Question: I have already read some articles on Doctrine performance, but this one query is so slow it seems just wrong:
'''
public function getBetRoundMainDataBuilder(BetRound $betRound){
$qb = $this->createQueryBuilder('br')
->select('br, uG, u, b, gG, g, t1, t2')
->where('br.id = :bID')
->setParameter('bID', $betRound->getId())
->innerJoin('br.userGroup', 'uG')
->innerJoin('uG.users', 'u')
->innerJoin('br.gameGroup', 'gG')
->leftJoin('gG.games', 'g')
->leftJoin('g.team1', 't1')
->leftJoin('g.team2', 't2')
->leftJoin('br.bets', 'b' );
return $qb;
}
'''
I know it has a lot of Joins, but I thought I rather query everything within one query instead of lazy load all dependent Data.
I have profiled the code and although this query does not select too much data it takes endlessly for an array_shift:

Am I missing something? I even changed the Hydration Mode to array, but still have problems.
I have now tried to select only partially but didn't change too much:
'''
->select('partial br.{id},
partial uG.{id},
partial u.{id, firstName, lastName, nickName, username, imageName},
partial b.{id, data},
partial gG.{id, title},
partial g.{id, data, date},
partial t1.{id, name, shortName, shortCode, logoName},
partial t2.{id, name, shortName, shortCode, logoName}')
'''
Next step is to split the query up.
It is getting better, I have several areas in my View where I need different Datasets. I tried to split my content up into those Areas and also Query accordingly:
- - - - -
This looks now like this:
'''
$qb = $this->createQueryBuilder('br')
->select(
'partial br.{id},
partial b.{id, data},
partial gG.{id, title},
partial g.{id, data, date},
partial t1.{id, name, shortName, shortCode, logoName},
partial t2.{id, name, shortName, shortCode, logoName}'
)
->where('br.id = :bID')
->setParameter('bID', $betRound->getId())
->innerJoin('br.gameGroup', 'gG')
->leftJoin('gG.games', 'g')
->leftJoin('g.team1', 't1')
->leftJoin('g.team2', 't2')
->leftJoin('g.bets', 'b', 'WITH', 'b.user = :user')
->setParameter('user', $user->getId());
return $qb;
'''
'''
$qb = $this->createQueryBuilder('br')
->select('br, b, u, uBs')
->where('br.id = :bID')
->setParameter('bID', $betRound->getId())
->leftJoin('br.bets', 'b')
->innerJoin('b.user', 'u')
->innerJoin('u.betroundStatus', 'uBs', 'WITH', 'uBs.betRound = :bID');
return $qb;
'''
And then I have a third area which has all the stats. It is basically the same as the first Query but includes Bets for all Users. I am now unsure, If I should use only one query which queries all the Users Bets or, than for the stats create one query for each User or somehow different.
Maybe you see that I have a root entity called BetRound that kind of starts all queries (I am now up to 4 compley quersies from my BetRound?
I just don't know how I can "add" the data to my relations after initial load.
As you may see there are several join "paths" going from my BetRound. One of them is the "games path" that looks like:
- - -
I need all this Data, but how do I get all the data in one root Entity with the correct relations? And If I query e.g. do I start with the e.g. GameGroup or always with my root entity(=BetRound)?
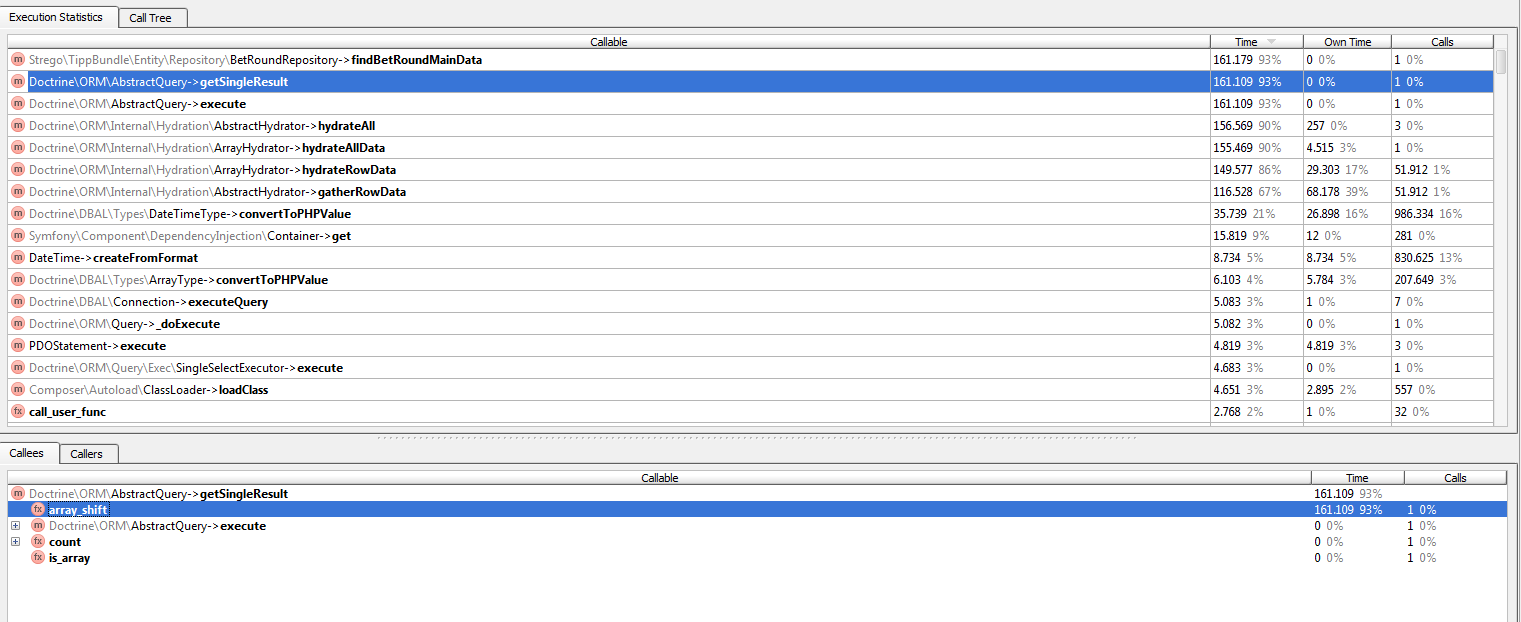
Answer: I think there's a lot of left joins which may be really slow. You should rebuild this query and remove those left joins to improve some performance. Also please check if every keys and indexes are created properly in database.
In conclusion - it's not Doctrine's fault but the query.